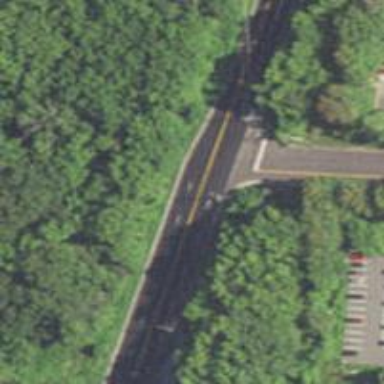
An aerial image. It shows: Unmarked crossing on footway.